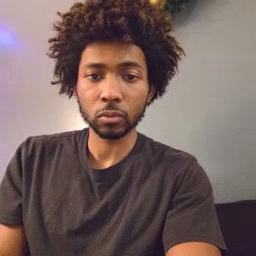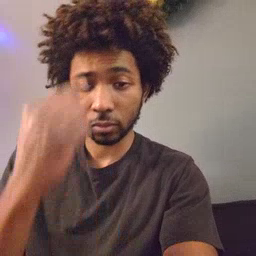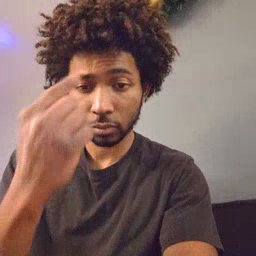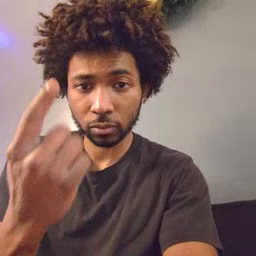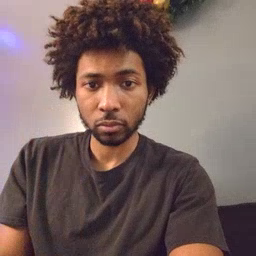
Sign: penny